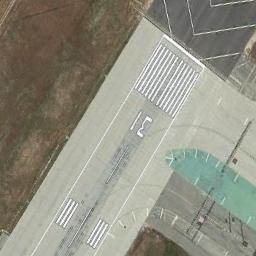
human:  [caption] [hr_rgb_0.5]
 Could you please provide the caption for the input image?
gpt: The runway is surrounded by grass .

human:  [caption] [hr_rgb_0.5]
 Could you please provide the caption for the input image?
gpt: The runway is on the bare land .

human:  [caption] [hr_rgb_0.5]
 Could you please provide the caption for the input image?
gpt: The runway has a threshold marking and two touchdown zone markings and the designation marking is 31 .

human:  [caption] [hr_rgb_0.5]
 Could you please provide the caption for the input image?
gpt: Next to the runway is brown bare ground with white '31' and short-line signs on the runway .

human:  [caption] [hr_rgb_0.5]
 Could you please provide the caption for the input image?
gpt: The runway is marked with white lines and numbers .